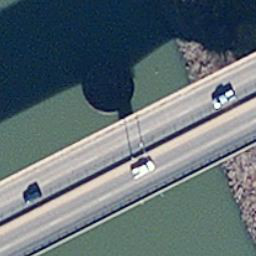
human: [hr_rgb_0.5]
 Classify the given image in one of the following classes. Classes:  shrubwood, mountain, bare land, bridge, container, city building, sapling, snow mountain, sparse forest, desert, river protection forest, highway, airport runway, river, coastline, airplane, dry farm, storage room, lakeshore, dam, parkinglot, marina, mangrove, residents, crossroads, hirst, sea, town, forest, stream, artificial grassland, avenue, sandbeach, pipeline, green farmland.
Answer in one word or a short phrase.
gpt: bridge